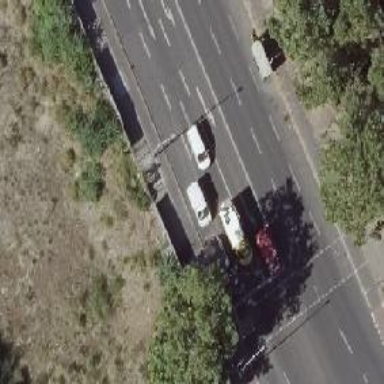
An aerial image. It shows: Secondary road with asphalt surface and cycle track. The road has separate sidewalks on both sides. There are parallel parking lanes on the left side.